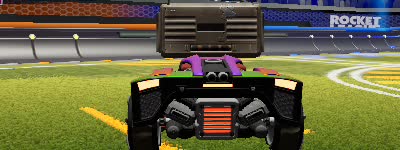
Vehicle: breakout